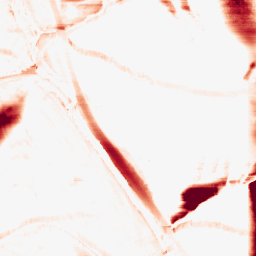
Category: morphological
Decomposition family: morphological_rect
Decomposition parameters: operation: opening
width: 50
height: 10
Upsampling method: cubic_catmull_rom
Upsampling parameters: scale: 8
Upsampling scale: 8